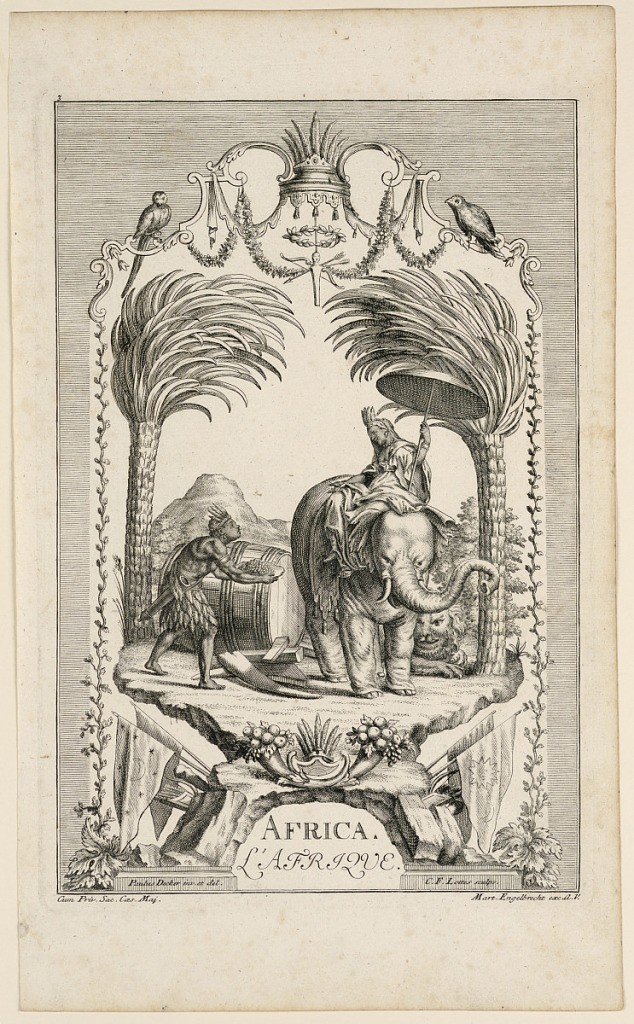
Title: Africa
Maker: Martin Engelbrecht, German, 1684–1756
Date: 1717
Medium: Engraving on paper
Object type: Print
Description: Scene representing Africa. Woman seated on an elephant under a palm tree, holding a parasol. A man offering her a plate of nuts.